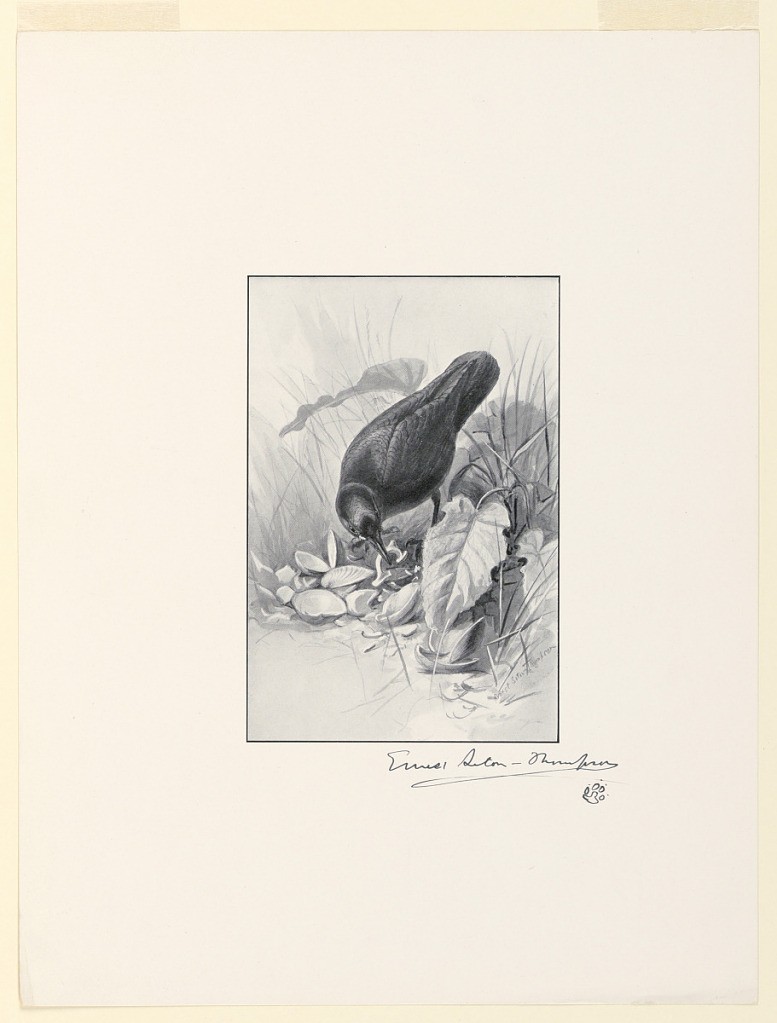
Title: The Handle of a China Cup, the Gem of the Collection
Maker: Ernest Thompson Seton, American, 1860–1946
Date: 1898
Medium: Wood engraving in black ink on white paper
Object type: Print
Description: Trial proof for illustration. A crow is seen holding the handle of a broken tea cup in its beak. Other fragments are seen among the clump of weeds.